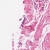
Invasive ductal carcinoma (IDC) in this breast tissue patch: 0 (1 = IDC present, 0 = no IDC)